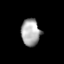
Tissue: lung
Cell type: Others
Senescence score: 0.2294
Nuclear area (px): 499
Mean DAPI intensity: 168.723